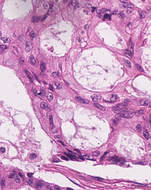
Tumor epithelial tissue: yes
Tumor-associated stroma tissue: no
Normal tissue: no